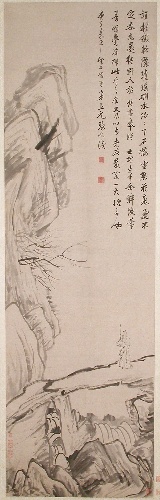
Title: 清  倣張風  石橋圖  軸|The Stone Bridge
Artist: Zhang Feng
Artist bio: Chinese, active ca. 1628–1662
Date: dated 1661
Object type: Hanging scroll
Classification: Paintings
Medium: Hanging scroll; ink on paper
Culture: China
Period: Qing dynasty (1644–1911)
Dimensions: Image: 60 3/4 × 18 5/16 in. (154.3 × 46.5 cm)
Overall with mounting: 86 3/4 × 25 3/4 in. (220.3 × 65.4 cm)
Overall with knobs: 86 3/4 × 29 1/2 in. (220.3 × 74.9 cm)
Department: Asian Art
Credit line: Ex coll.: C. C. Wang Family, Purchase, Friends of Asian Art Gifts, The Dillon Fund Gift and Anonymous Gift, 1993
Accession year: 1993
Repository: Metropolitan Museum of Art, New York, NY
Tags: Landscapes|Bridges